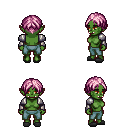
a pixel art fantasy rpg character, female body template, orc, green skin, steel arm armor, teal pants, pink parted hairstyle, gray slippers, four views (front, back, left, right), 2x2 character sprite sheet, small pixel art, hard edges, no anti-aliasing